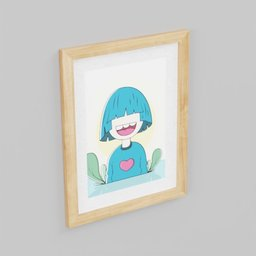
Label: decoration